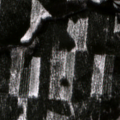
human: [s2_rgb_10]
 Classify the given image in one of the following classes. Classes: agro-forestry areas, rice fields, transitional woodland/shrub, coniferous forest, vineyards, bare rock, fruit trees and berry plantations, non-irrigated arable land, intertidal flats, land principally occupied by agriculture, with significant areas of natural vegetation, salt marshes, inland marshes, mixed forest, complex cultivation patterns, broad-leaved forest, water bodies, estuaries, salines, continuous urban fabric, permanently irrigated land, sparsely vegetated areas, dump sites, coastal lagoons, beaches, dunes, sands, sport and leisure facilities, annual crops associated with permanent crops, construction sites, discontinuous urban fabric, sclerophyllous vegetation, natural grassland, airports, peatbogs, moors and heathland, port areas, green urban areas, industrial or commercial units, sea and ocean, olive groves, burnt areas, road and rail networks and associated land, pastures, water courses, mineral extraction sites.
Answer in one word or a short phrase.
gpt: coniferous forest, mixed forest, water bodies